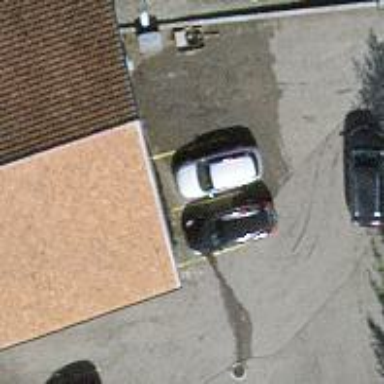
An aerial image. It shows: Car repair shop.